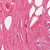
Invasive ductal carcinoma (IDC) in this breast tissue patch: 0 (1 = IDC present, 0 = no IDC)